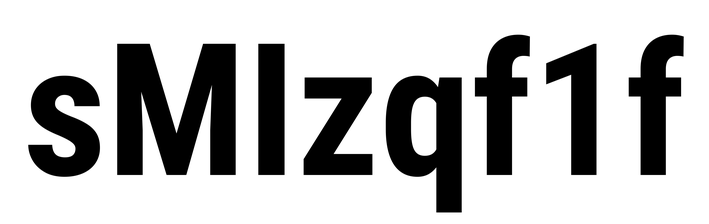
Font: Roboto_Condensed_Bold